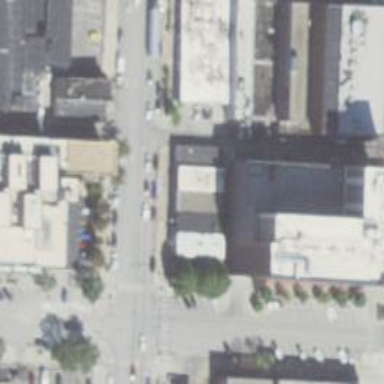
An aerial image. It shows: Alley classified as service road.